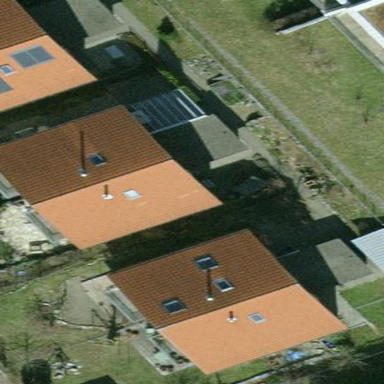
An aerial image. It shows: Semidetached house with gabled roof.